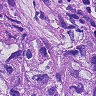
Metastatic tissue present: yes